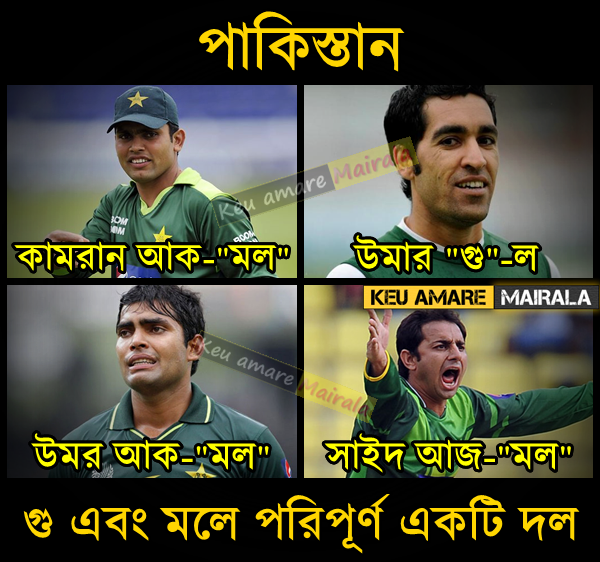
Caption: পাকিস্তান কামরান আক-"মল" উমার গু-ল উমর আক-"মল" সাইদ আজ-"মল" গু এবং মলে পরিপূর্ণ একটি দল
Label: non-hate